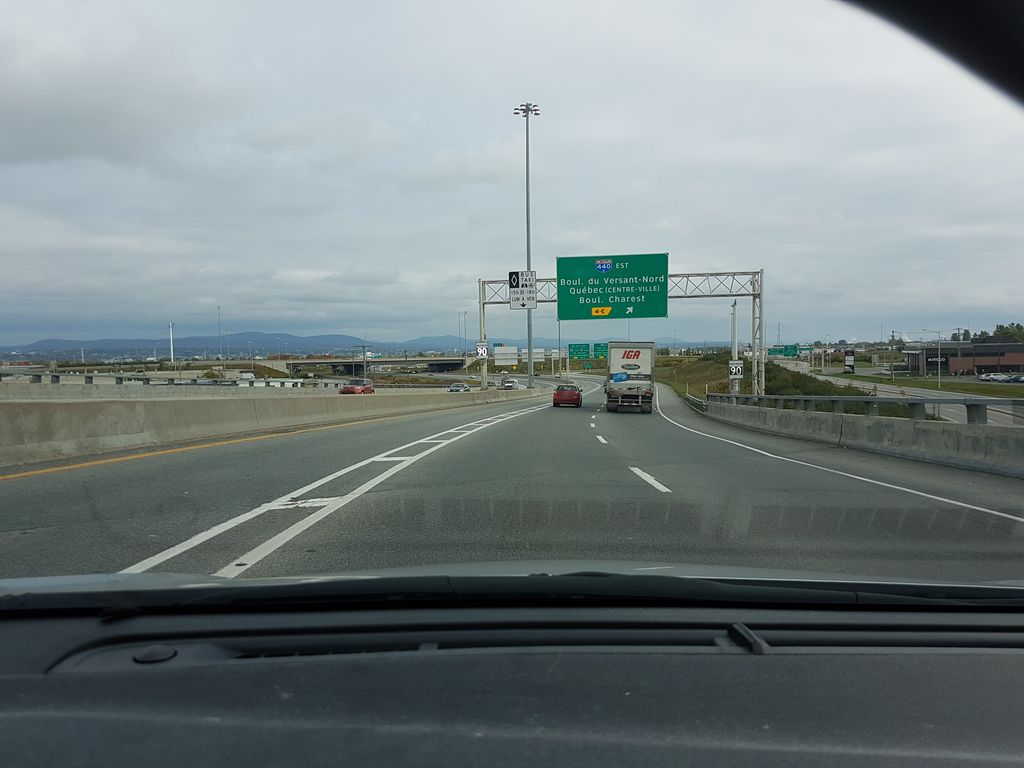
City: quebec_city